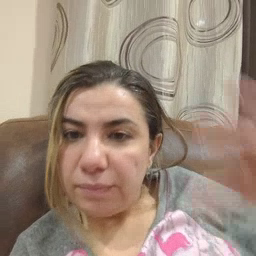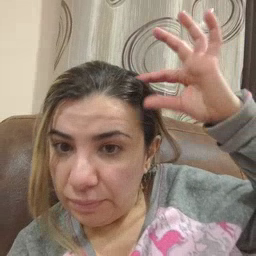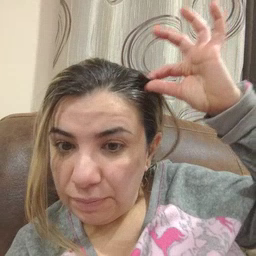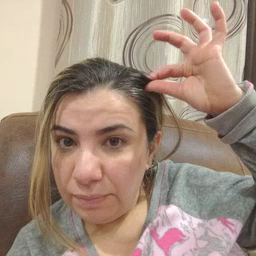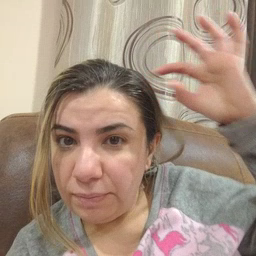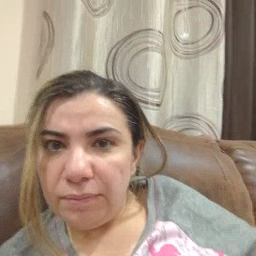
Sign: hair